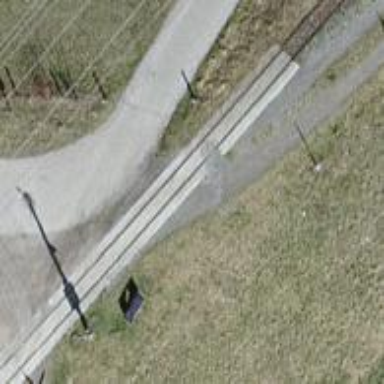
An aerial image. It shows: Level crossing along the railway.